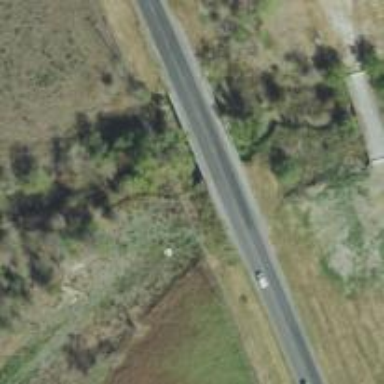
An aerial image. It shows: Culvert tunnel.